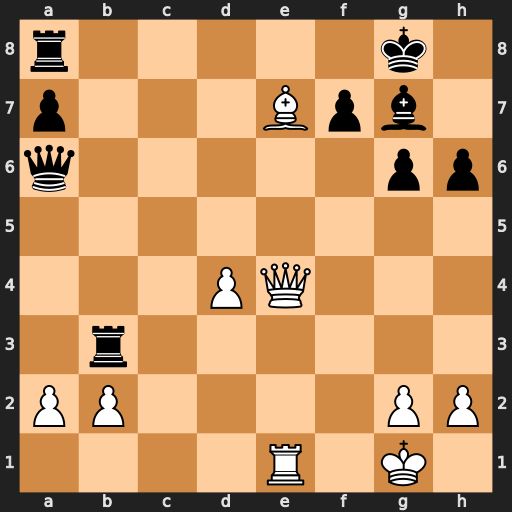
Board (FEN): r5k1/p3Bpb1/q5pp/8/3PQ3/1r6/PP4PP/4R1K1
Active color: w
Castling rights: -
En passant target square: -
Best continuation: Qxa8+ Kh7 axb3 Bxd4+ Kh1